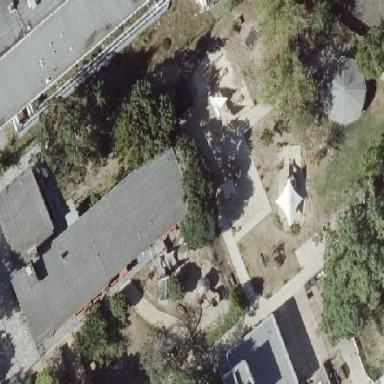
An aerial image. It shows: Kindergarten.